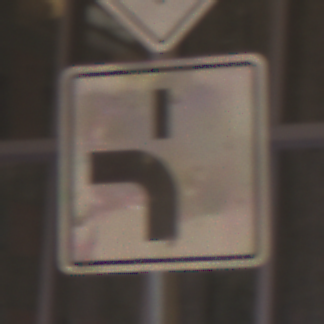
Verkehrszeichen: VerlaufVorfahrtsstrasse5
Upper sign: Vorfahrtsstrasse
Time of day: NotSpecified
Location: Indoor (Urban)
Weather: NotSpecified
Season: NotSpecified
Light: Artificial